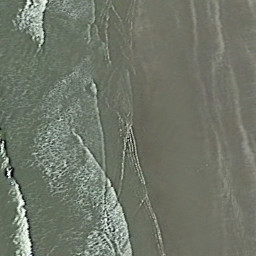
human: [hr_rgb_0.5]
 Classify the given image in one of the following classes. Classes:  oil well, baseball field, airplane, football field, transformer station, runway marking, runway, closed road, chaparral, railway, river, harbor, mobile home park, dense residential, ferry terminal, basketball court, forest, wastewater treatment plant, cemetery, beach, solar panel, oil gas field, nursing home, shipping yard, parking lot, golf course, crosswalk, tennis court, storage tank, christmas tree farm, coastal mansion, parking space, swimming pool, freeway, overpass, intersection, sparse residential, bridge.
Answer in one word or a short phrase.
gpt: beach